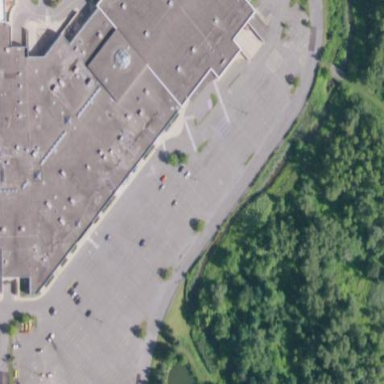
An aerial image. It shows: Parking area.